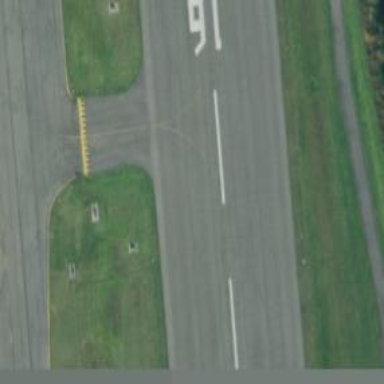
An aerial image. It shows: View of taxiway at the airport.